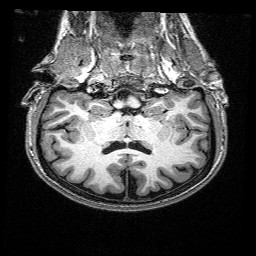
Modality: T1w
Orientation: sagittal
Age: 26
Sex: female
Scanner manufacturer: siemens
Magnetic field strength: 3 T
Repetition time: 2.4 s
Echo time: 0.03 s